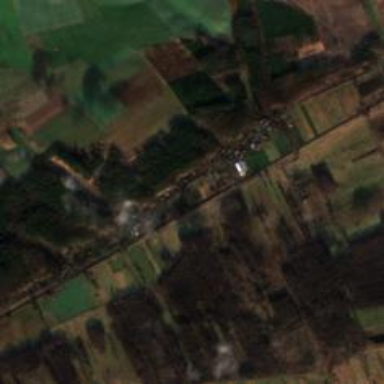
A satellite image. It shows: Village.